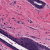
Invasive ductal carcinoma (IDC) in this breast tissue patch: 0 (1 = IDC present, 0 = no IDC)